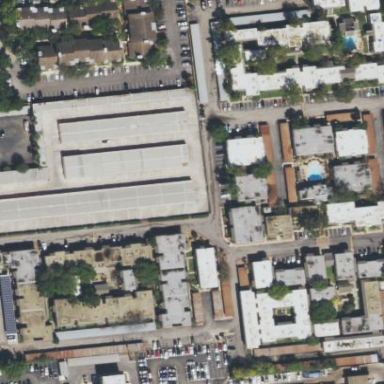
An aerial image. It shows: Residential area with apartments.